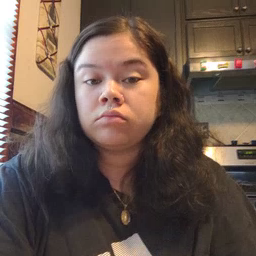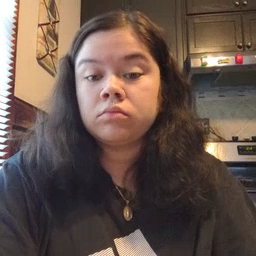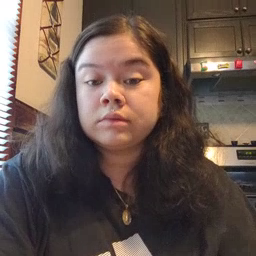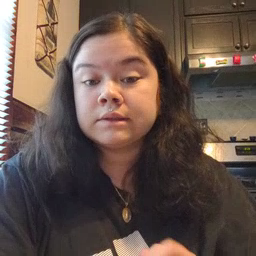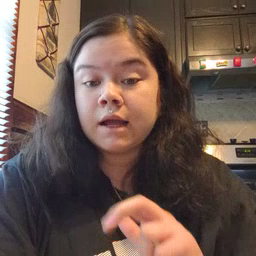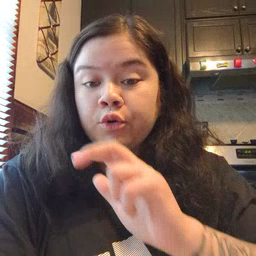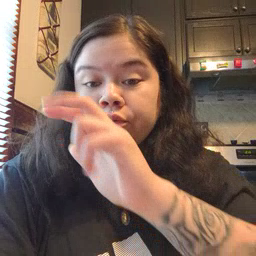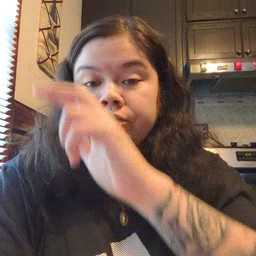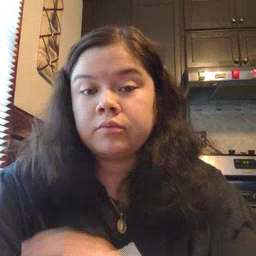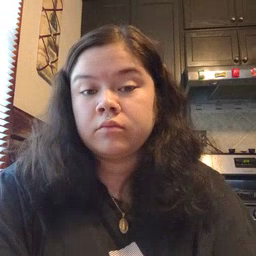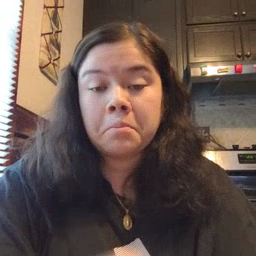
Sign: stairs